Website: lowes
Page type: customer-info-address
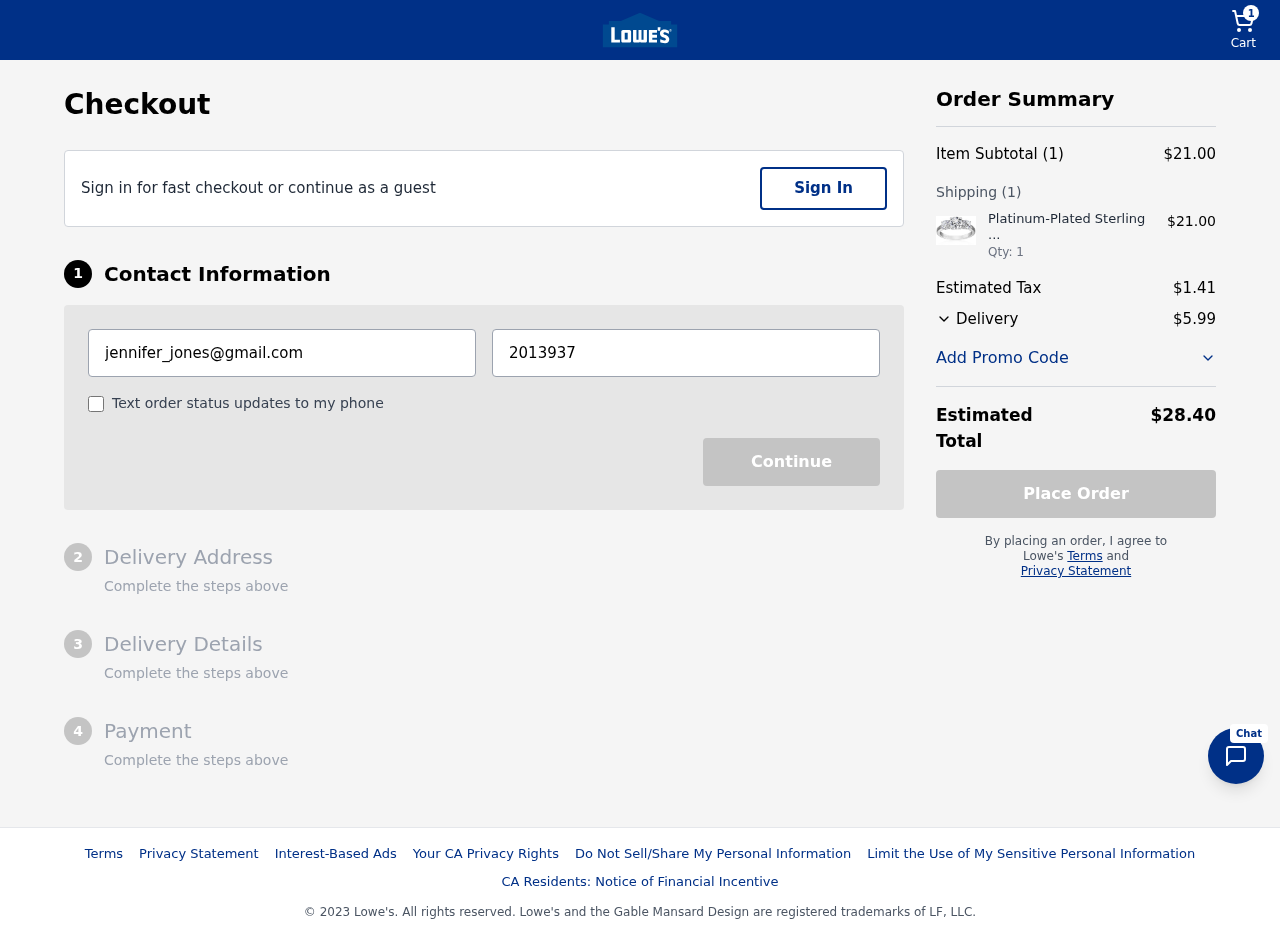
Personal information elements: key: PII_EMAIL
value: jennifer_jones@gmail.com
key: PII_PHONE
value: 2013937528
Product elements: key: PRODUCT1_NAME
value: Platinum-Plated Sterling Silver Round 3-Stone Ring made with Swarovski Zirconia (4 cttw), Size 6
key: PRODUCT1_PRICE
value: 21
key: PRODUCT1_QUANTITY
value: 1
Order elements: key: ORDER_NUM_ITEMS
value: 1
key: ORDER_SUBTOTAL
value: $21.00
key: ORDER_NUM_ITEMS2
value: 1
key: ORDER_TAX
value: $1.41
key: ORDER_SHIPPING_COST
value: $5.99
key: ORDER_TOTAL
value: $28.40